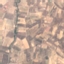
Label: PermanentCrop